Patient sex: M
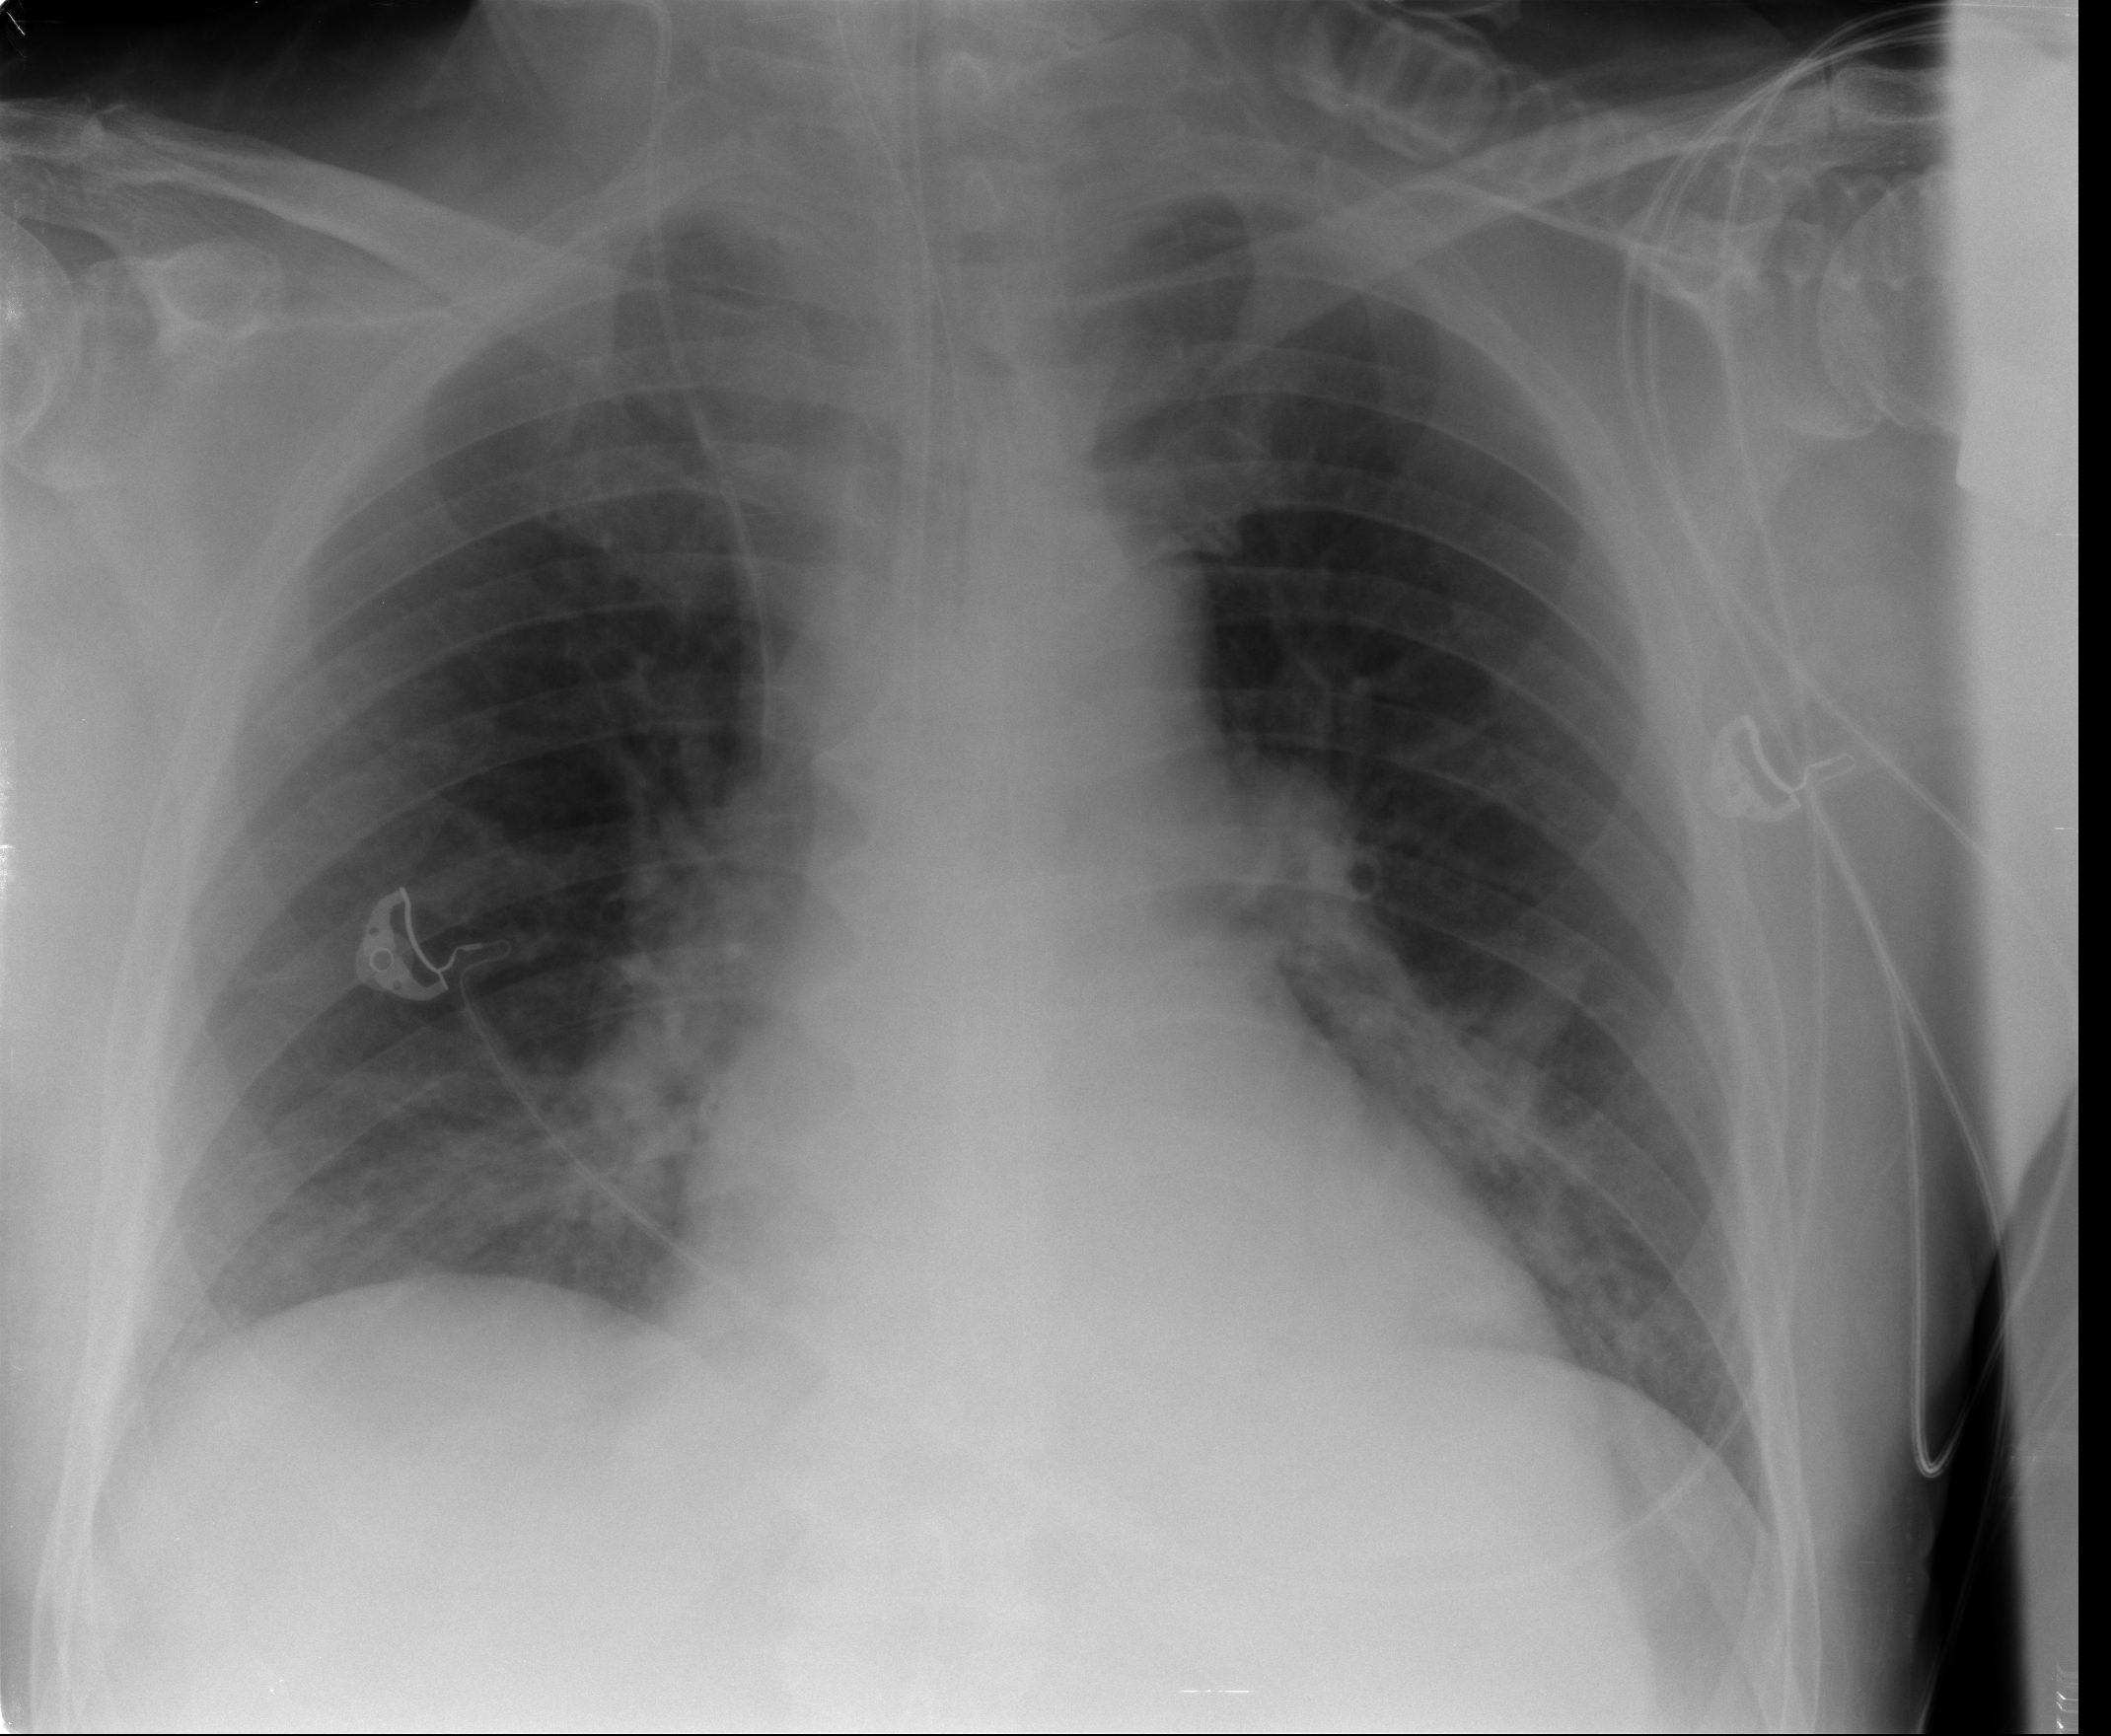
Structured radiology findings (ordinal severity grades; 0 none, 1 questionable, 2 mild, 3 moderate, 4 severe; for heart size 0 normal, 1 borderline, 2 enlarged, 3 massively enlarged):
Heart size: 1
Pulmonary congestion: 0
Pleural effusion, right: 1
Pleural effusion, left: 0
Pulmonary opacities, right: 0
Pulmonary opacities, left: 0
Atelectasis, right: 2
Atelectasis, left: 2